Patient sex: M
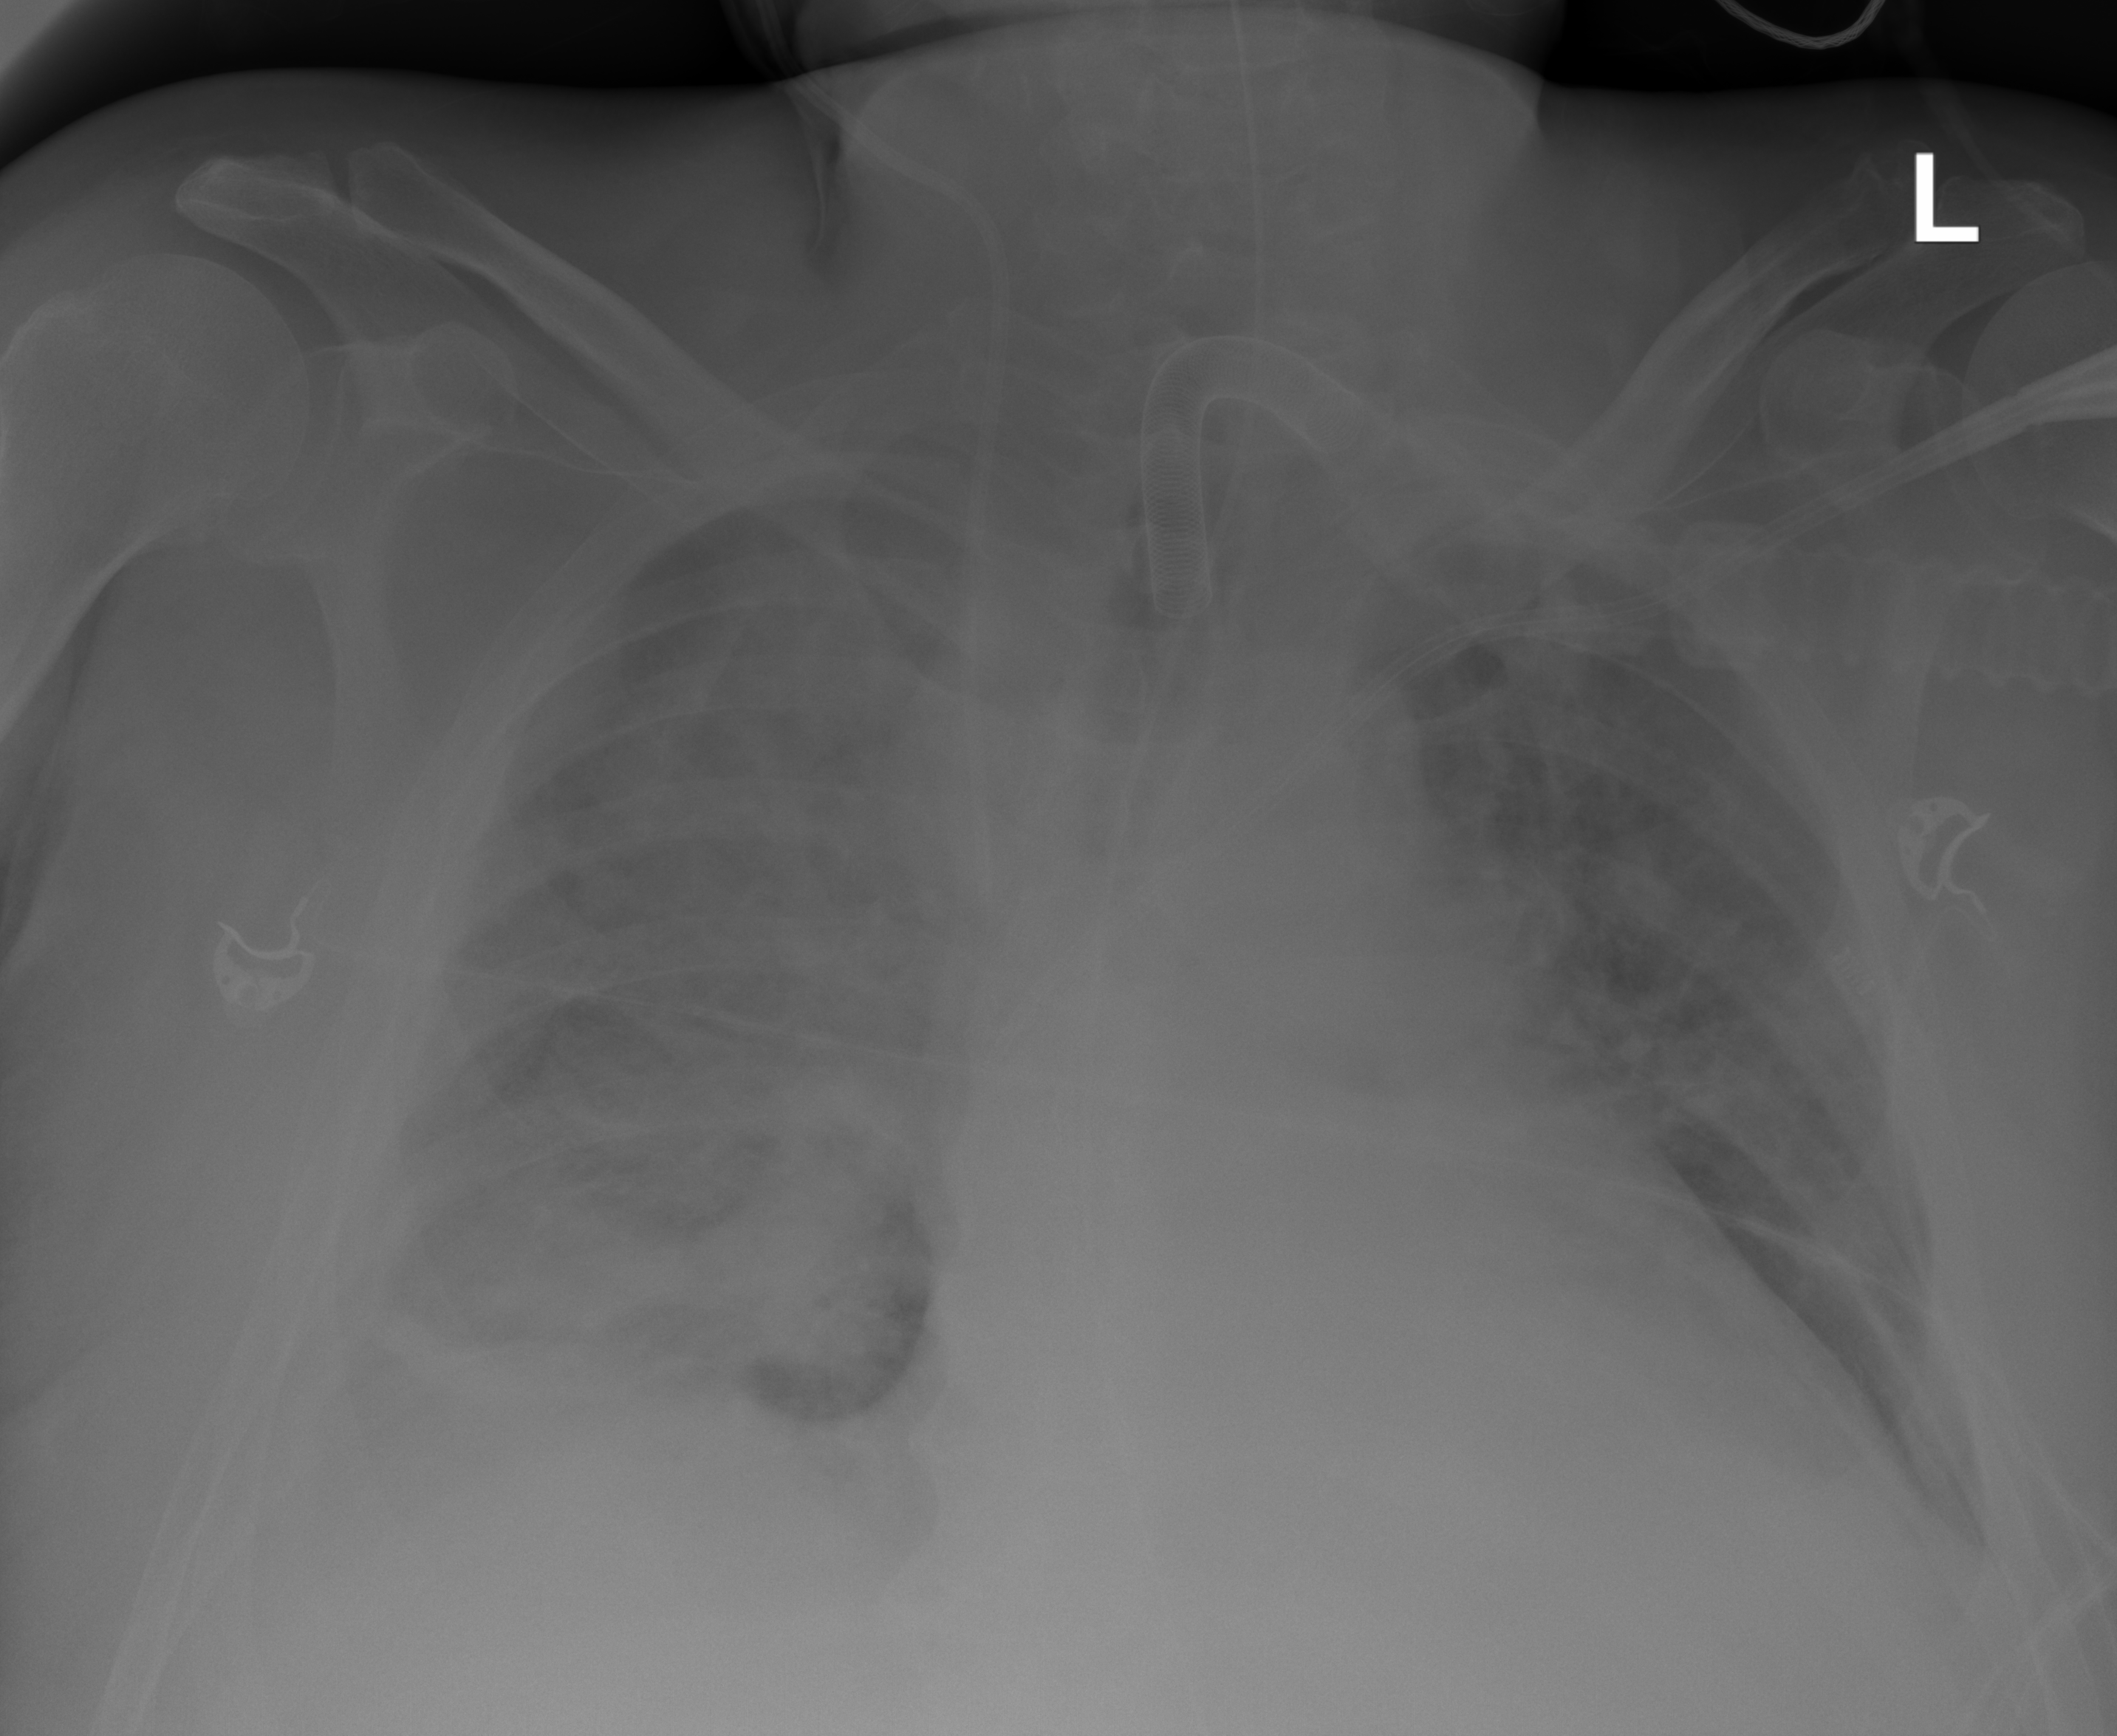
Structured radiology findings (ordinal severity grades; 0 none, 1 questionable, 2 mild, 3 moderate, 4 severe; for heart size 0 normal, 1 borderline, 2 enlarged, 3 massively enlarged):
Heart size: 2
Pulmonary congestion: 2
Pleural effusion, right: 2
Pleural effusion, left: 2
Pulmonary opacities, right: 3
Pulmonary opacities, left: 2
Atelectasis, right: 2
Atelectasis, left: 2